Interaction volume radius: 5 \u00c5
Interaction volume height: 40 \u00c5
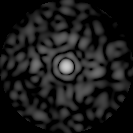
Disorder parameter: 0.8248